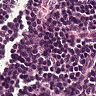
Metastatic tissue present: no